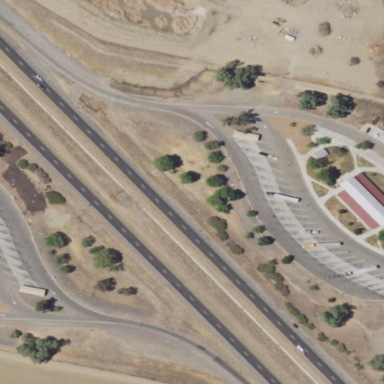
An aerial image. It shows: Rest area along the road with picnic tables.